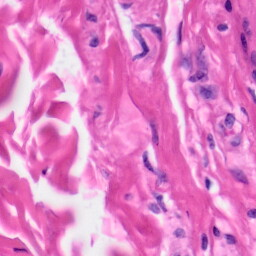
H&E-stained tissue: Skin